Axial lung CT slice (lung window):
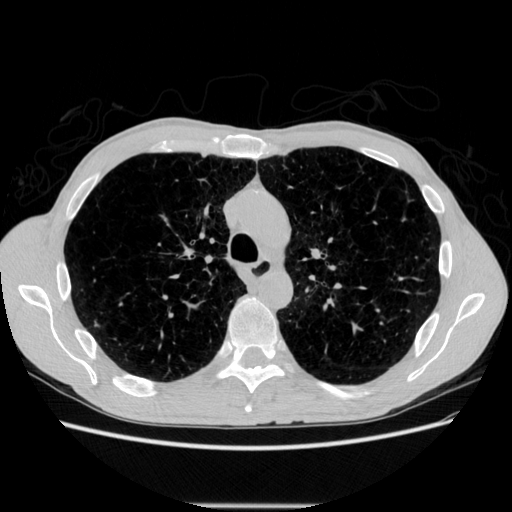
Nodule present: no